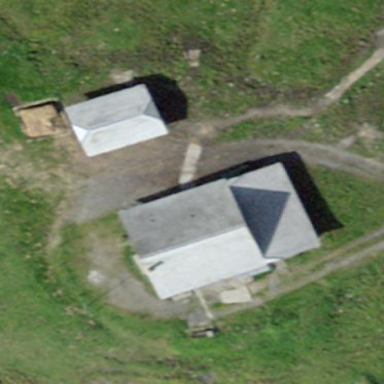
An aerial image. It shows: Farm building.